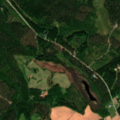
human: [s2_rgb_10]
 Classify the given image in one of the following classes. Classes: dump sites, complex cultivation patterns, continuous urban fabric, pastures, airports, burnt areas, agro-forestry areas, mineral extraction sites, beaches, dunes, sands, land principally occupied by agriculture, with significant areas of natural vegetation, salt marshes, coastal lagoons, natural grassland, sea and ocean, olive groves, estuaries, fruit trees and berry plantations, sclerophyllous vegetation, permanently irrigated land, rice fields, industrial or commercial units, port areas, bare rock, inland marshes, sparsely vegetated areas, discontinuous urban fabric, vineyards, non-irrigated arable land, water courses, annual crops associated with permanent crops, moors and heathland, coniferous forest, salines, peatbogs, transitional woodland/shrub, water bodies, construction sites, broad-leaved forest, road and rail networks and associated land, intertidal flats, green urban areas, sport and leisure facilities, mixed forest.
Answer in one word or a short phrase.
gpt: non-irrigated arable land, land principally occupied by agriculture, with significant areas of natural vegetation, coniferous forest, mixed forest, transitional woodland/shrub